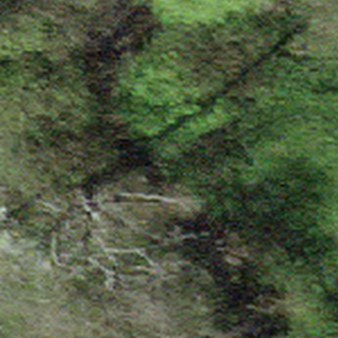
Label: other